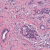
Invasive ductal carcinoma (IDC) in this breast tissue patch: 1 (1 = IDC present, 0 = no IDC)